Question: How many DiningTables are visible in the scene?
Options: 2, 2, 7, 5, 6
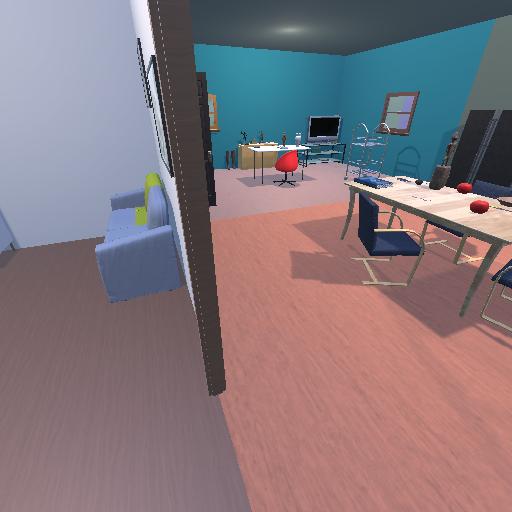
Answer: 2